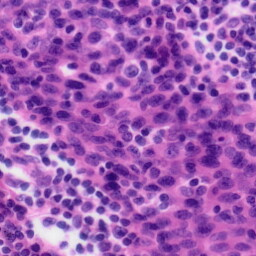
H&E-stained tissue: Tonsil